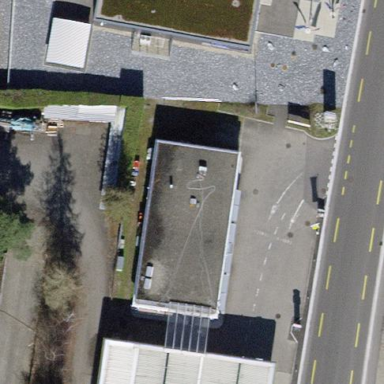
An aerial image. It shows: Commercial building.